Question: Consider following table.
---

---
I'm trying to write a query to display - Max values for all the parts per category. Also display the date when the value was max.
So i tried this -
'''
select Part_id, Category, max(Value), Time_Captured
from data_table
where category = 'Temperature'
group by Part_id, Category
'''
First of all, mysql didn't throw an error for not having Time_Captured in group by.
Not sure if its a problem with mysql or mysql.
So I assume it should return -
'''
1 Temperature 50 11-08-2011 08:00
2 Temperature 70 11-08-2011 09:00
'''
But its returning me the time captured from the first record of the data set i.e. '11-08-2011 07:00'
Not sure where I'm going wrong. Any thoughts?
(Note: I'm running this inside a VM. Just in case if it changes anything)
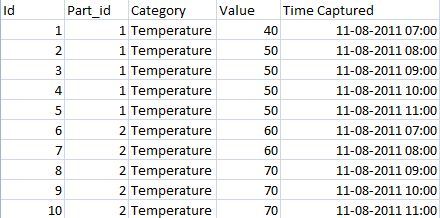
Answer: You need to join to the results of a query that finds the max(value), like this:
'''
select dt.Part_id, dt.Category, dt.Value, dt.Time_Captured
from data_table dt
join (select Part_id, Category, max(Value) as Value
from data_table group by 1, 2) x
on x.Part_id = dt.Part_id and x.Category = dt.Category
where dt.category = 'Temperature';
'''
Note that this will return multiple rows if there are multiple rows with the same max value.
If you want to limit this to one row even though there are multiple matches for max(value), select the max(Time_Captured) (or min(Time_Captured) if you prefer), like this:
'''
select dt.Part_id, dt.Category, dt.Value, max(dt.Time_Captured) as Time_Captured
from data_table dt
join (select Part_id, Category, max(Value) as Value
from data_table group by 1, 2) x
on x.Part_id = dt.Part_id and x.Category = dt.Category
where dt.category = 'Temperature'
group by 1, 2, 3;
'''